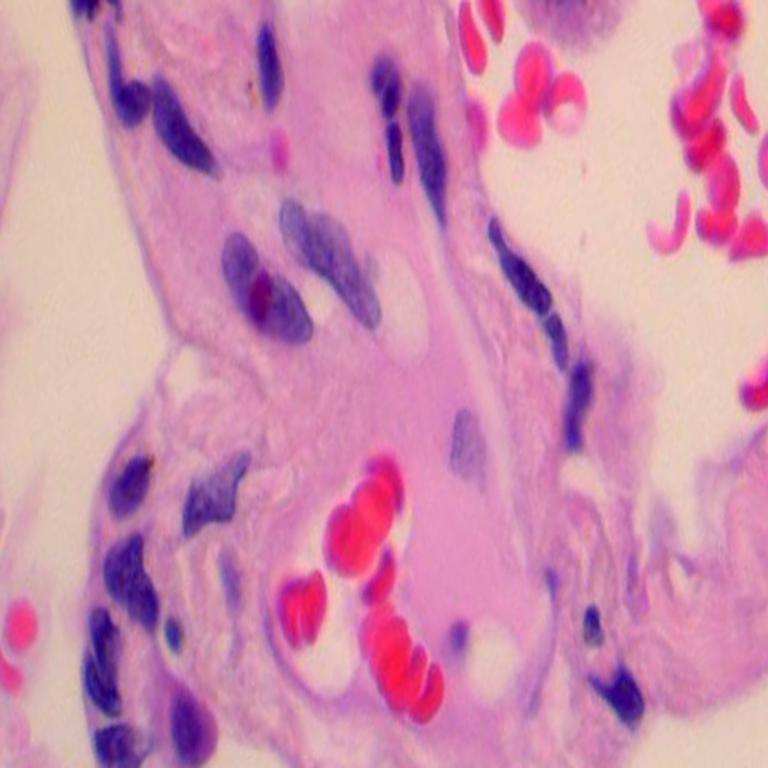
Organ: lung
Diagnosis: benign